Question: I have the following piece of code:
'''
strSQL = "SELECT COUNT(*) AS anz FROM tbl_ergebnisse WHERE testavg >0"
set rs3 = Conn.Execute(strSQL)
Response.Write "Count(*): <br>"
if not rs3.eof then
Response.Write "Anz: " & rs3("anz")
else
Response.Write "EOF"
end if
strSQL = "SELECT testavg FROM tbl_ergebnisse WHERE testavg >0"
set rs2 = Conn.Execute(strSQL)
Response.Write "Entries: <br>"
do while not rs2.eof
Response.Write rs2("testavg") & "<br>"
rs2.MoveNext()
loop
strSQL = "SELECT AVG(testavg) AS mittelwert FROM tbl_ergebnisse WHERE testavg >0"
set rs = Conn.Execute(strSQL)
if not rs.eof then
Response.Write "Mittelwert: " & rs("mittelwert")
else
Response.Write "EOF"
end if
'''
Which give me a strange result:
Query 1 returns "4" (the count is correct). Query 2 returns no results and Query3 also returns no results
The table "tbl_ergebnisse" looks like this
'''
testavg (DECIMAL)
'''
with the entries: 3; 3; 4; 5;
Screenshot from data in the table can be found here: www.trinews.at/data.png

Any suggestions why I get an empty recordset? Running the querys direct on the database returns correct values.
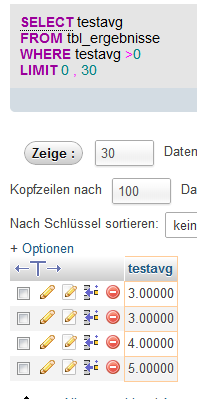
Answer: try using CAST in your MySQL statement to convert the decimal type to a number that ASP ADODB can understand, otherwise ASP can't recognize the results from MySQL and thinks it's EOF. example:
'''
SELECT CAST(SUM(Entry_Data_1) as UNSIGNED) as score FROM contests_entries
'''